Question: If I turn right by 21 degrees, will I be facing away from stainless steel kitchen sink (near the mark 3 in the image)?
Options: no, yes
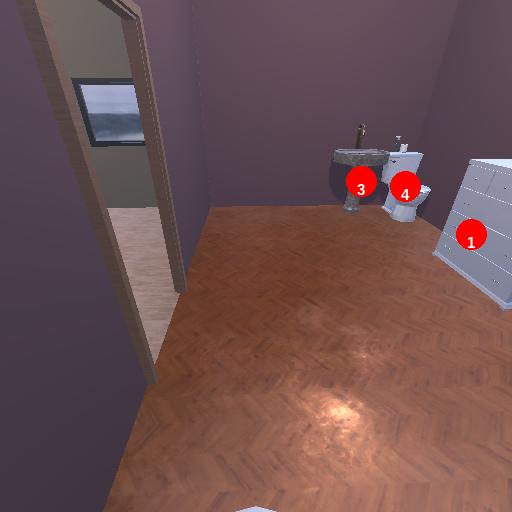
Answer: no